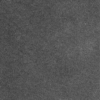
Label: dusty